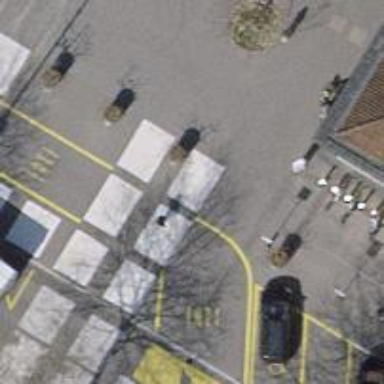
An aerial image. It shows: Bollard barrier.